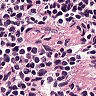
Metastatic tissue present: no